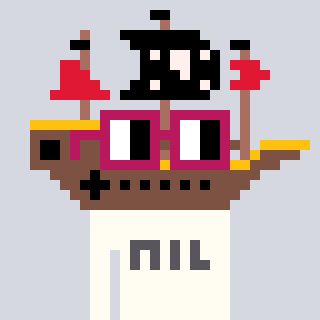
a pixel art character with square dark red glasses, a pirateship-shaped head and a grayscale-colored body on a cool background